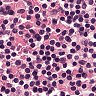
Metastatic tissue present: no